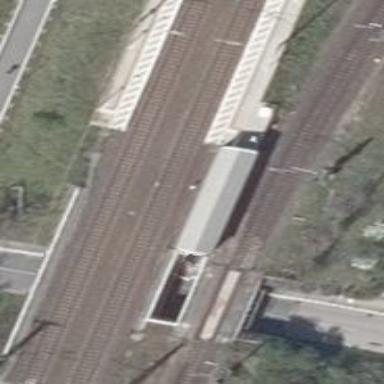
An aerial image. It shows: Platform edge at railway station.